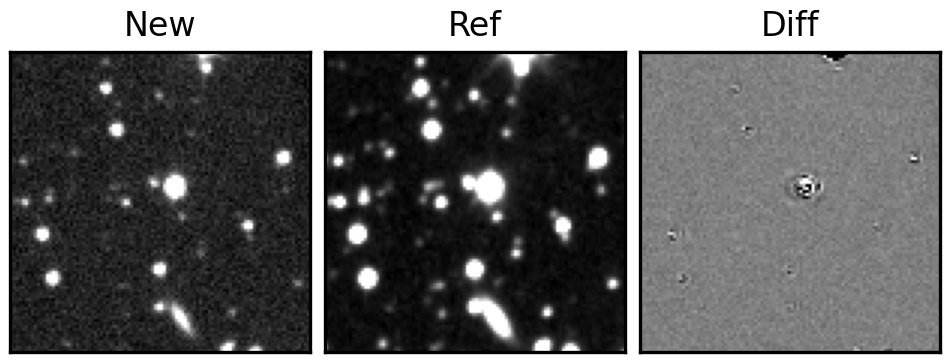
Label: bogus